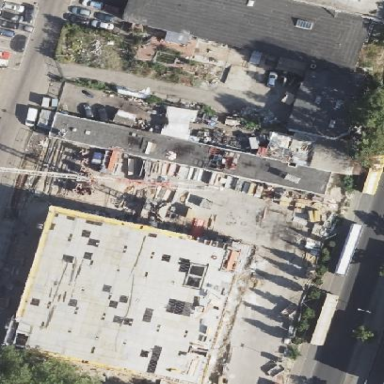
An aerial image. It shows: Warehouse building.